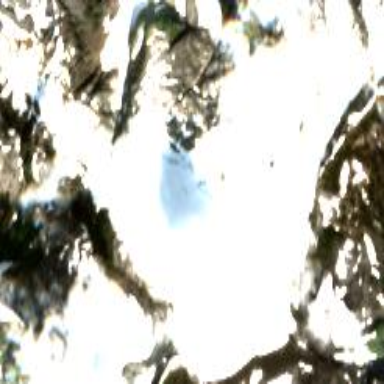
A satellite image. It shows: Stunning view of glacier.